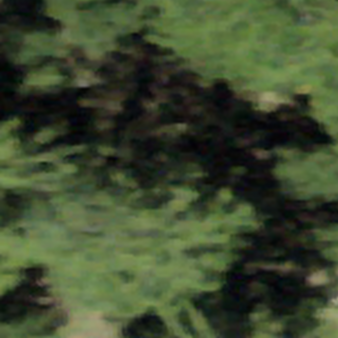
Label: other